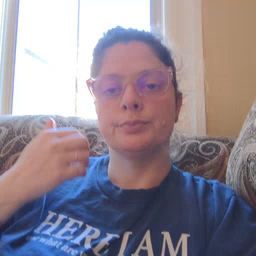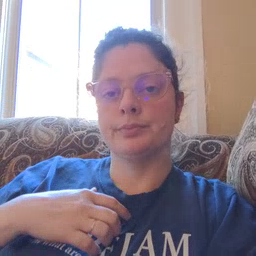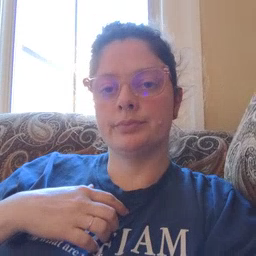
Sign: pretend